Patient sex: M
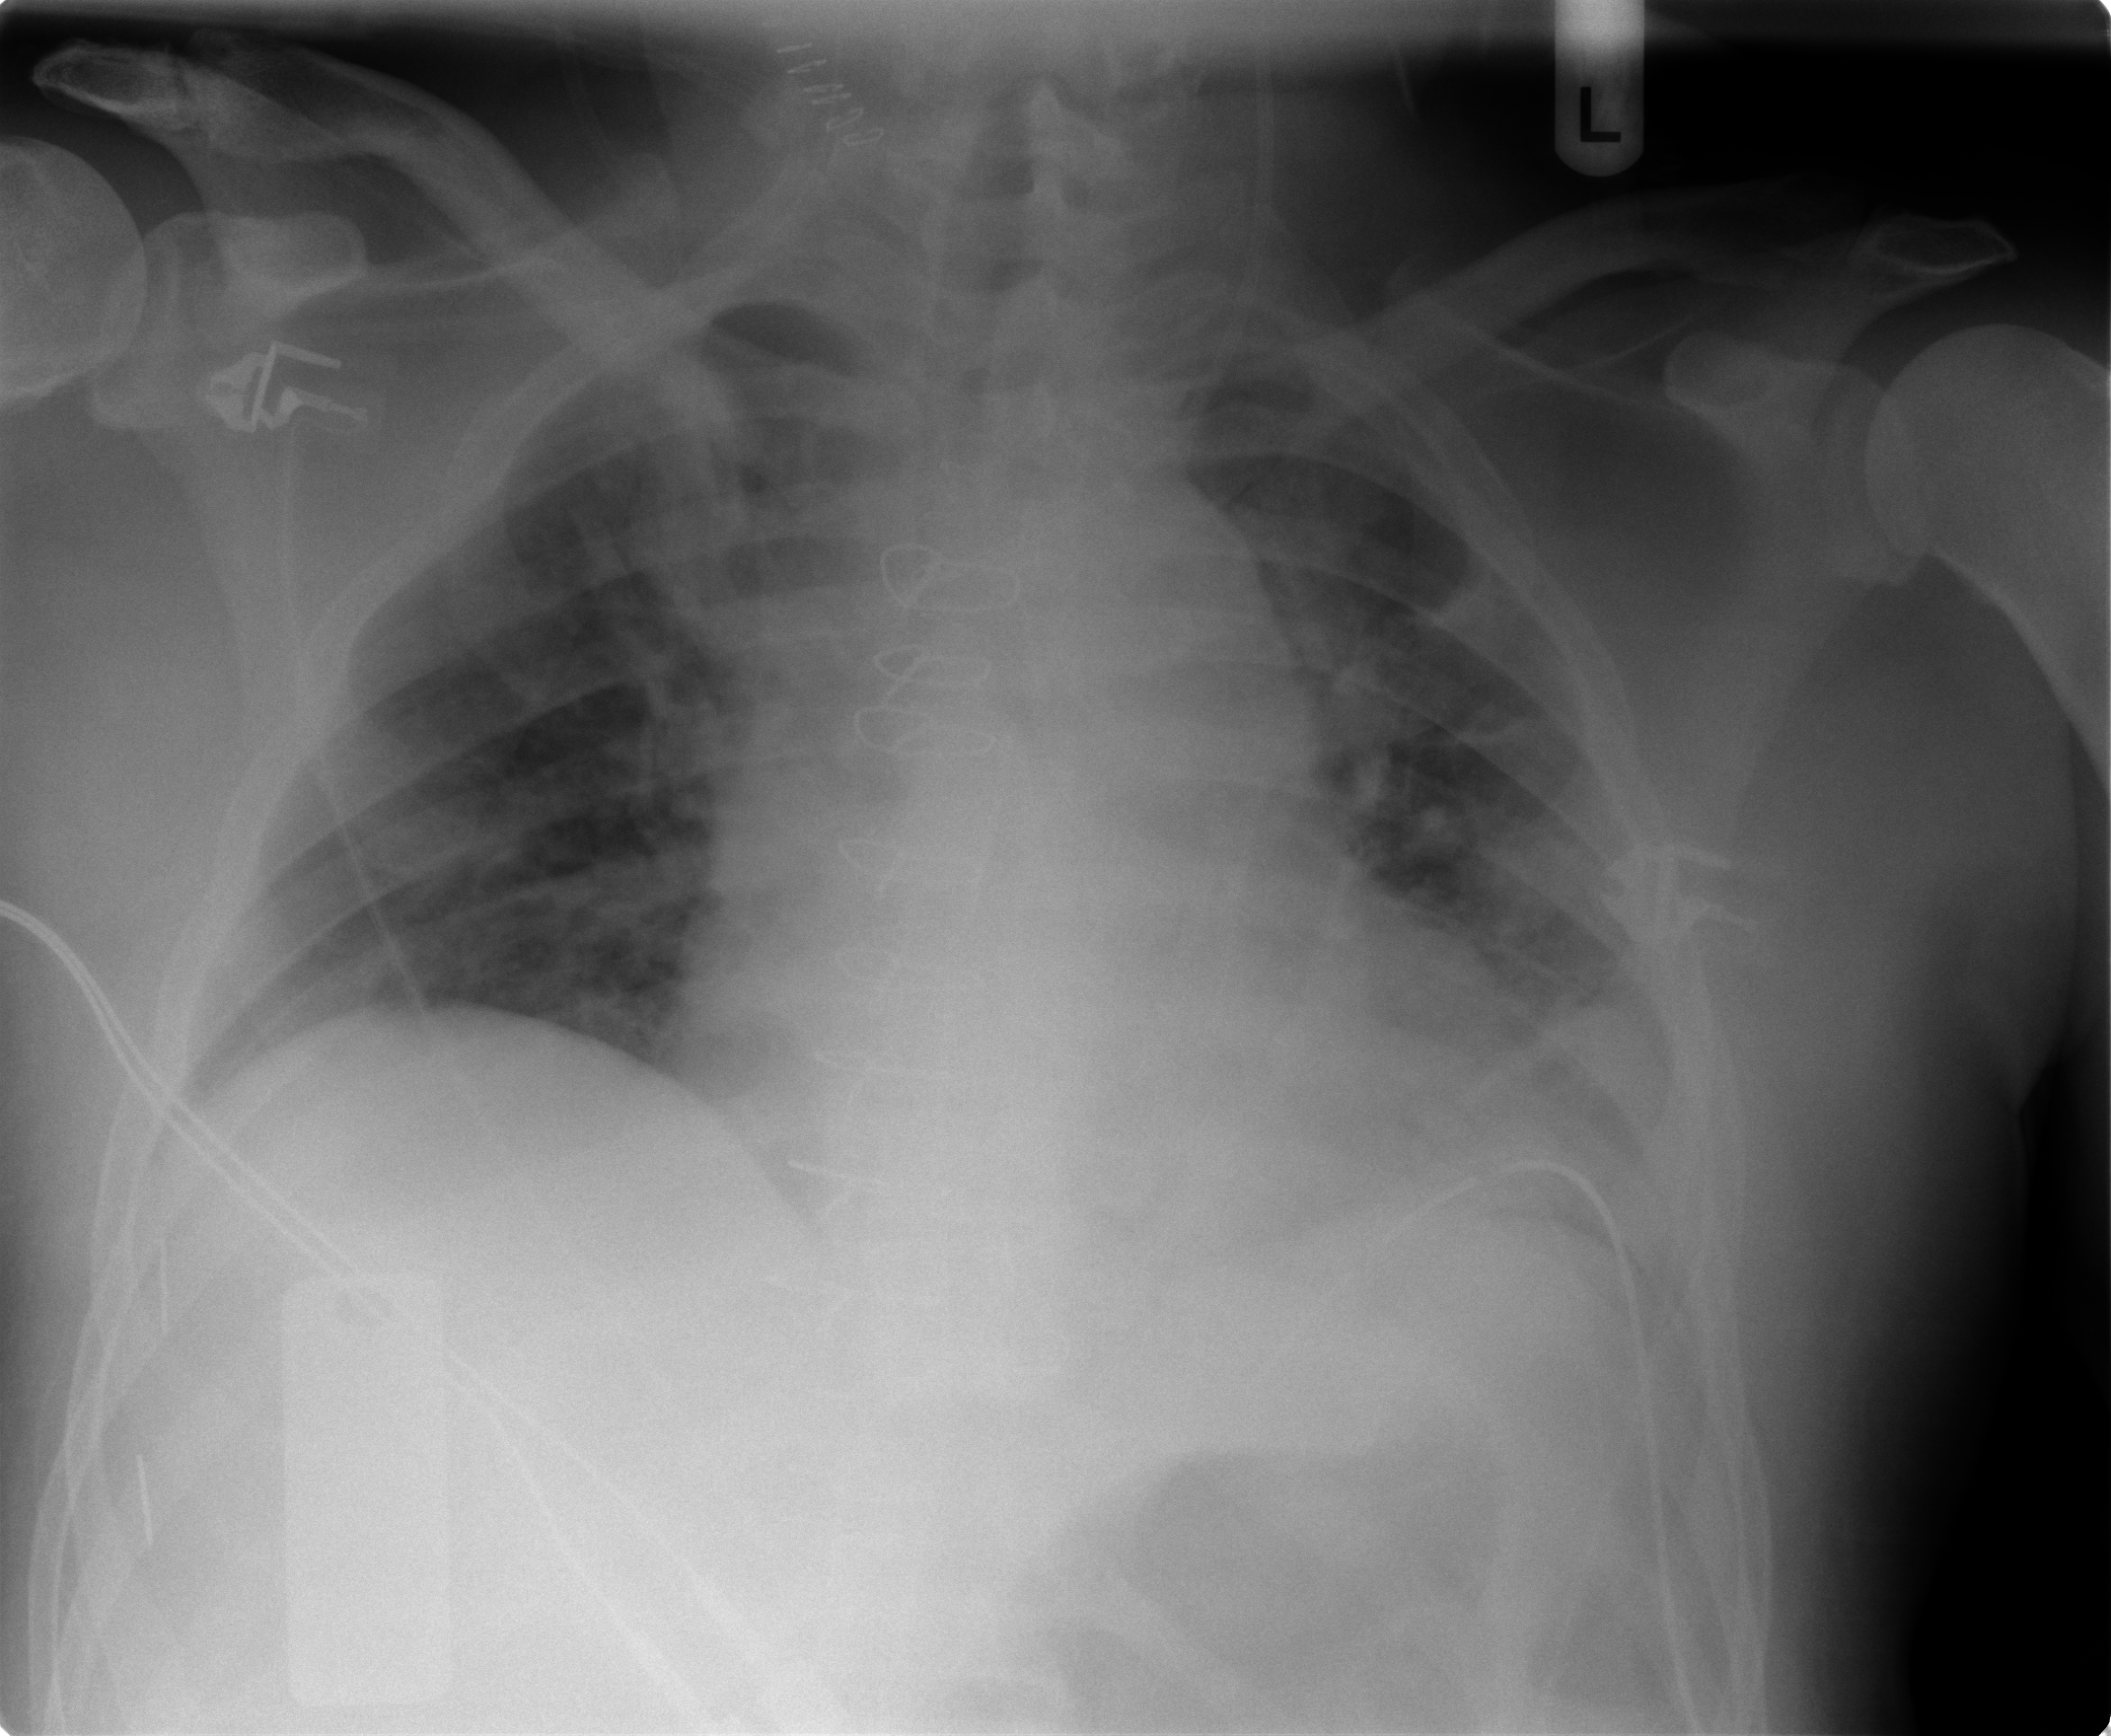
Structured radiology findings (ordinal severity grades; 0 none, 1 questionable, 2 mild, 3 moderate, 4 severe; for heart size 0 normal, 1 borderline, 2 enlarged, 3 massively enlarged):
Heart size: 2
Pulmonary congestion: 2
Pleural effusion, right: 0
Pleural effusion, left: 0
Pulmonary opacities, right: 2
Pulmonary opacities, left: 2
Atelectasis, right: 2
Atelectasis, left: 2